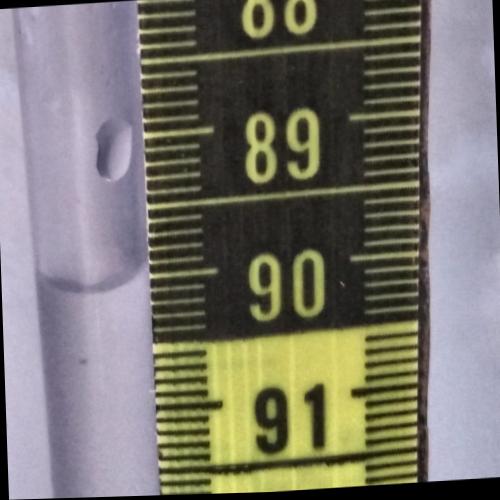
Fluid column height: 90.0 cm